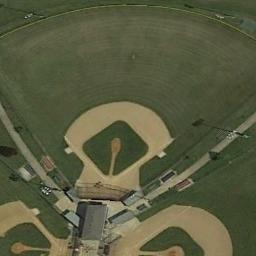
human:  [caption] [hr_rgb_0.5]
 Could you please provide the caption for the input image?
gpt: There is a white house on the edge of the baseball field .

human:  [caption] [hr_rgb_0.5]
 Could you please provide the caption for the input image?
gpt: Three baseball diamonds on the lawn and some buildings beside .

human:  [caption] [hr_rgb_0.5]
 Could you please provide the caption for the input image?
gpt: There are three baseball diamonds in the grass surrounded by the houses .

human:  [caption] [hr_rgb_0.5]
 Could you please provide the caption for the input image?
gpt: Three baseball diamonds are field in a circle in the middle of grass .

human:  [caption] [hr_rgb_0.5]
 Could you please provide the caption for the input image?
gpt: Two roads are between three baseball diamonds .